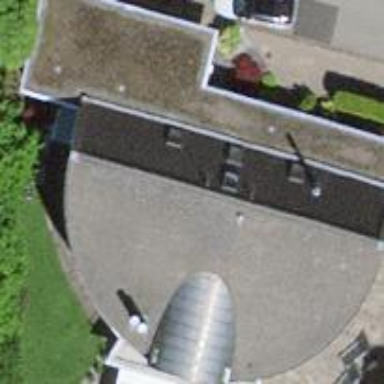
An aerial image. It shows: Detached building.